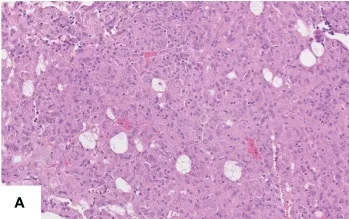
Hepatic PEComa. Hematoxylin andeosin (H&E) staining revealed atypical epithelioid cells with abundant eosinophilic cytoplasm. No necrosis and no mitosis have been noticed (A). [(A-D),scale bars 50microm.
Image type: pathology (h&e)